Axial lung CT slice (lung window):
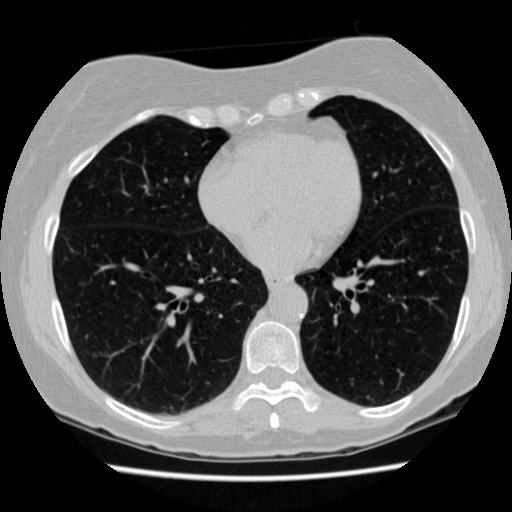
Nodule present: no